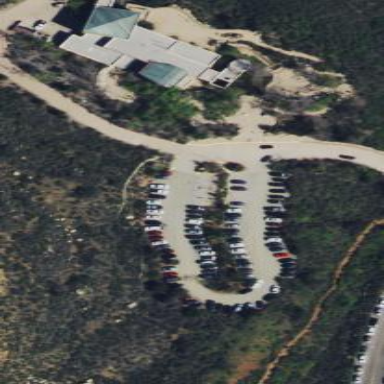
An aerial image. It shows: Unpaved parking area.